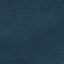
Land use / land cover: Forest